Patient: sex F, age 58
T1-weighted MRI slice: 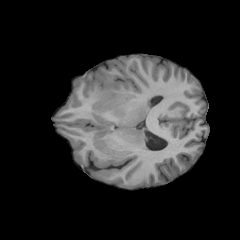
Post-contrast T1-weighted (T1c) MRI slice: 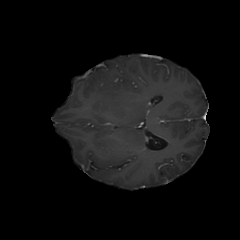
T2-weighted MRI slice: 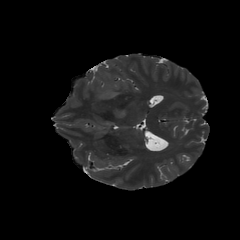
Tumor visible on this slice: yes
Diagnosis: Glioblastoma, IDH-wildtype
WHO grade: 4